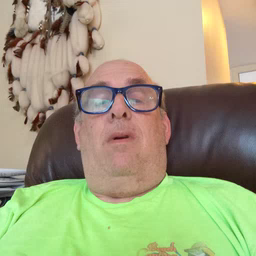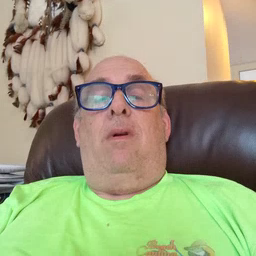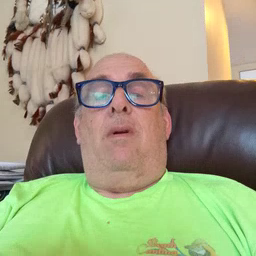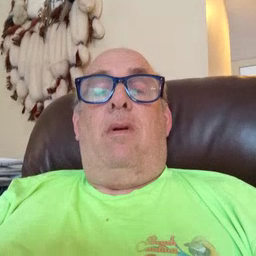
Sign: lion